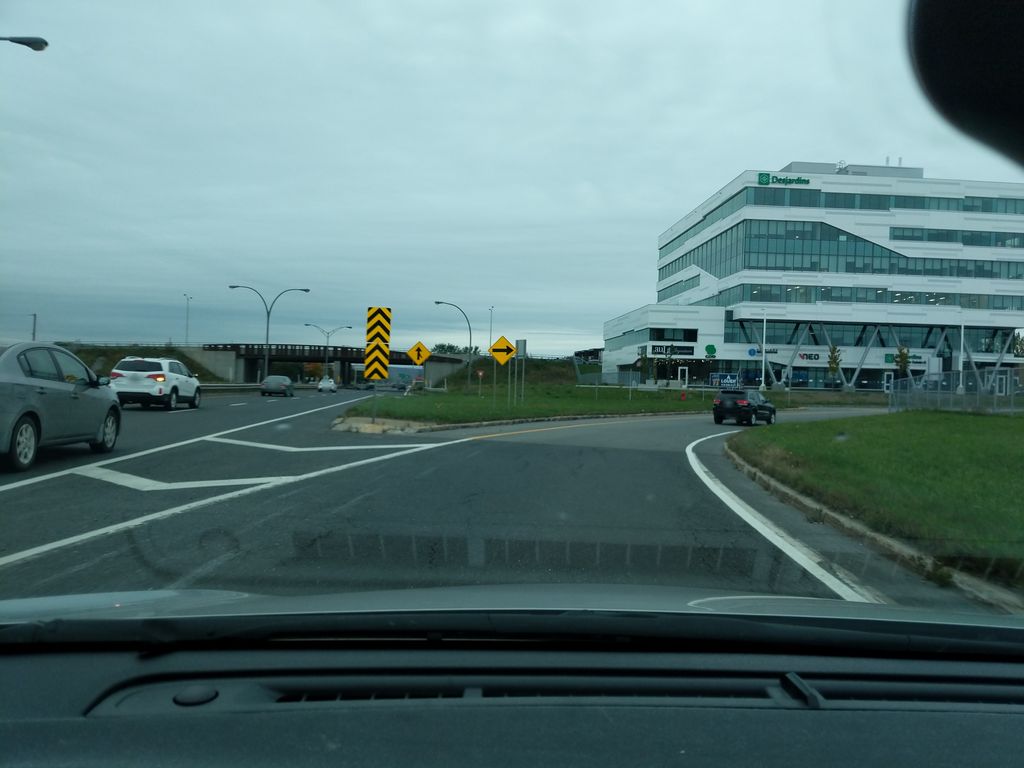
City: quebec_city